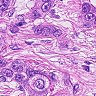
Metastatic tissue present: yes